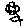
Label: flower